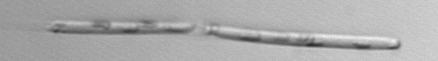
Label: Eucampia_morphytype1